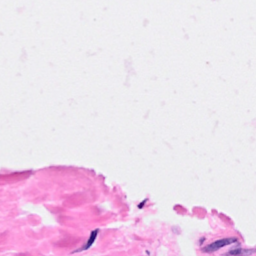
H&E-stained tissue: Breast